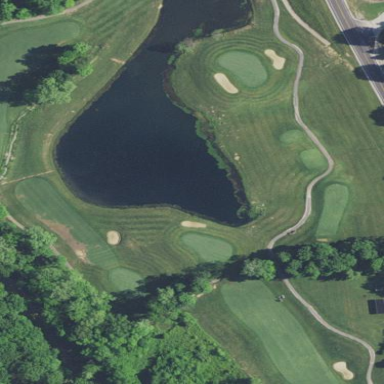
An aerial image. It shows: Water hazard on golf course. The hazard is natural water feature.